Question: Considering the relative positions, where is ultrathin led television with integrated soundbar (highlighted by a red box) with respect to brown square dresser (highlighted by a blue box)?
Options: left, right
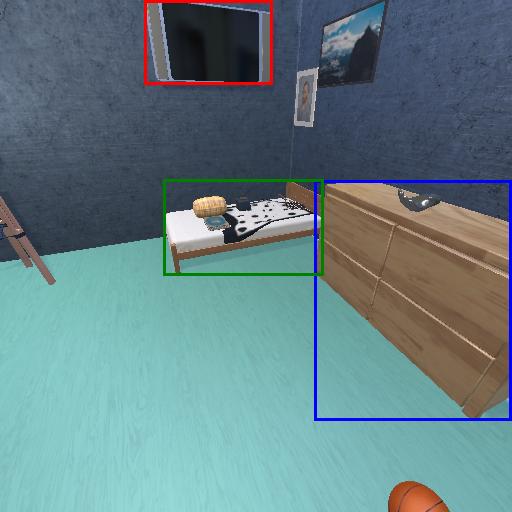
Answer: left